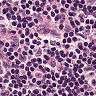
Metastatic tissue present: no